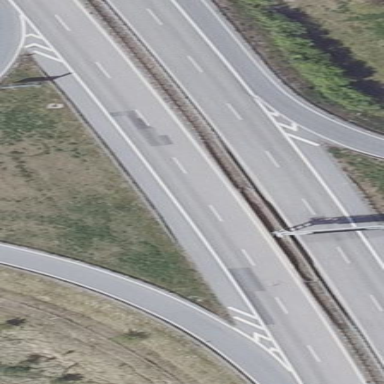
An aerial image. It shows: It's motorway area.